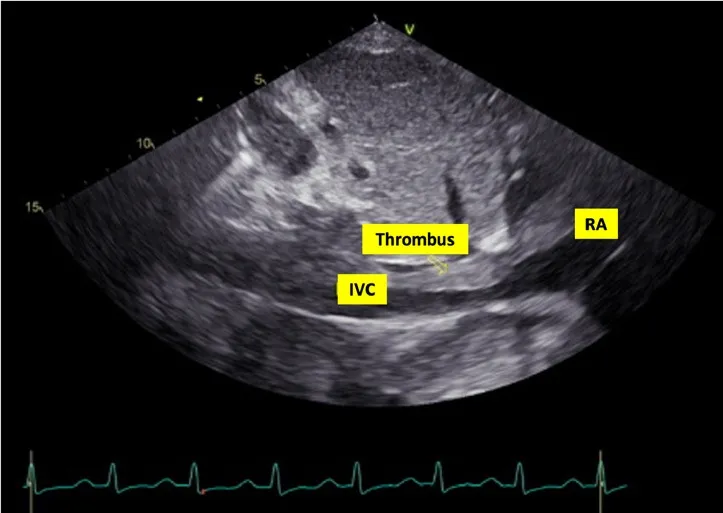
Transthoracic echocardiogram (TTE) showing thrombus in the inferior vena cava. . RA = right atrium; IVC = inferior vena cava.
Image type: radiology (ultrasound)